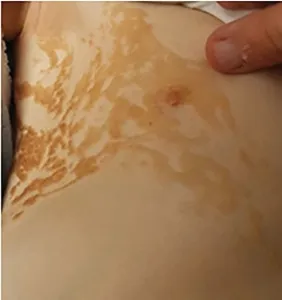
Skin lesions in patient with Cutaneous-skeletal hypophosphatemia syndrome. Physical examination of a three-year-old female patient showed multiple clinical findings, most prominently a linear nevus sebaceous. Additional features included asymmetric and age-inappropriate growth, accompanied by a leg length discrepancy, and a thoracic deformity with scoliosis. (B) Image depicts inset of the nevus sebaceous of the upper right torso.
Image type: medical_photograph (skin_photograph)